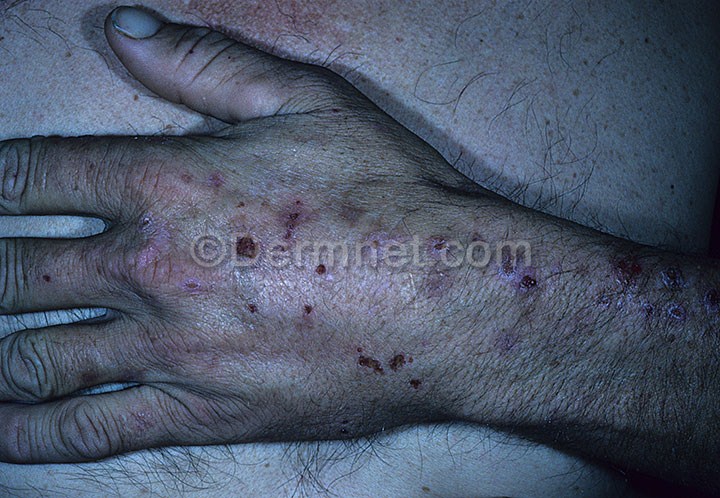
Disease: Light Diseases and Disorders of Pigmentation